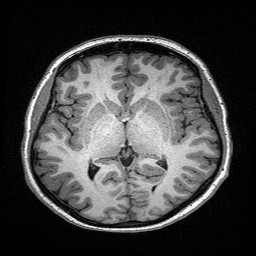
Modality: T1w
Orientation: coronal
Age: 25
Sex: female
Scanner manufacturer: siemens
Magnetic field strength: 3 T
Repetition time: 2.4 s
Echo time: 0.03 s